Question: ---
I have a memory leak in one of my C# Winforms programs, and I'd like to graph its memory usage over time to get a better understanding of what might be causing the leak. Problem is, none of the usual memory diagnostic commands match up with what the Task Manager is claiming as its consumed memory for that process. I assumed this was perhaps due to the app using unsafe/unmanaged code not being included in the total.
So to try and drill deeper, I created a new Winforms app, very simple, with just a timer to report the memory usage in realtime. I use 5 labels, each with various functions (mostly found <URL>.WorkingSet64'.
Surprisingly (or maybe not so, sigh), I still can't get any of these five numbers to match up with the Windows 10 Task Manager. Here's a screenshot:

So what I'm basically looking for is that 5.1MB number. How do I sneakily extract that hidden number from the .NET framework?
Here's the code I have in the Timer tick function:
'''
private void timer1_Tick(object sender, EventArgs e)
{
//Refresh();
label1.Text = "Environment.WorkingSet: " + Environment.WorkingSet ;
label2.Text = "GC.GetTotalMemory(false): " + GC.GetTotalMemory(false) ;
label3.Text = "GC.GetTotalMemory(true): " + GC.GetTotalMemory(true) ;
Process proc = Process.GetCurrentProcess();
label4.Text = "proc.PrivateMemorySize64: " + proc.PrivateMemorySize64 ;
label5.Text = "proc.WorkingSet64: " + proc.WorkingSet64 ;
proc.Dispose();
}
'''
As might be evident, I tried with and without the 'Refresh()' command to no avail.
---
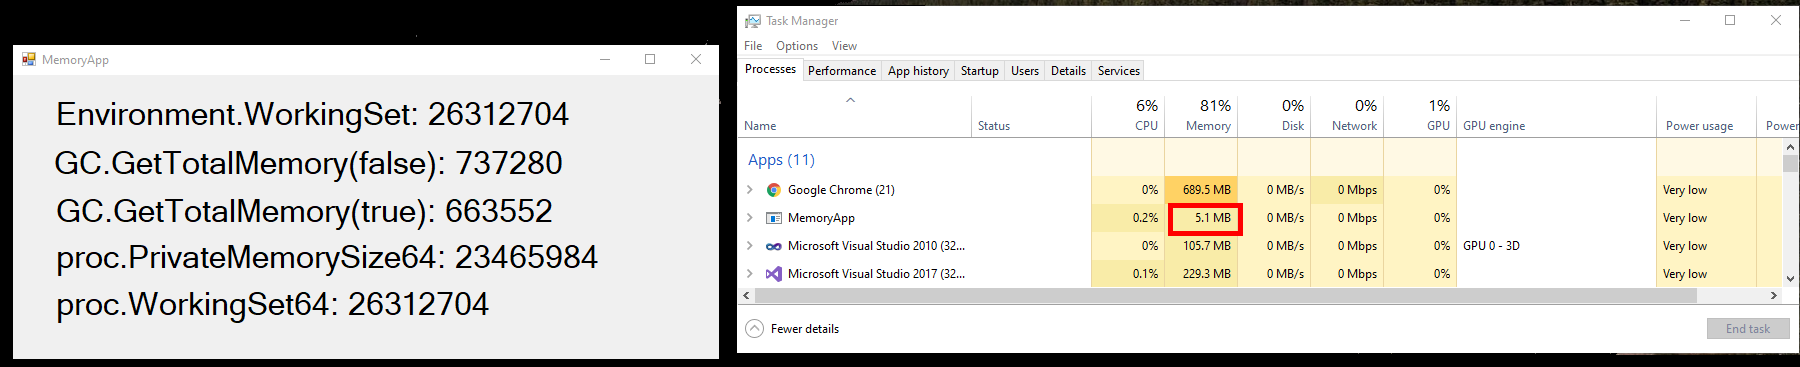
Answer: The windows task manager is showing only the memory that actually on the RAM and the process memory is including the pages (on the disk )
that the reason the process memory can be bigger from the actual RAM on your machine